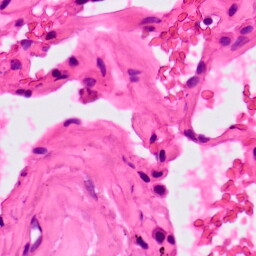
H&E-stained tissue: Lung